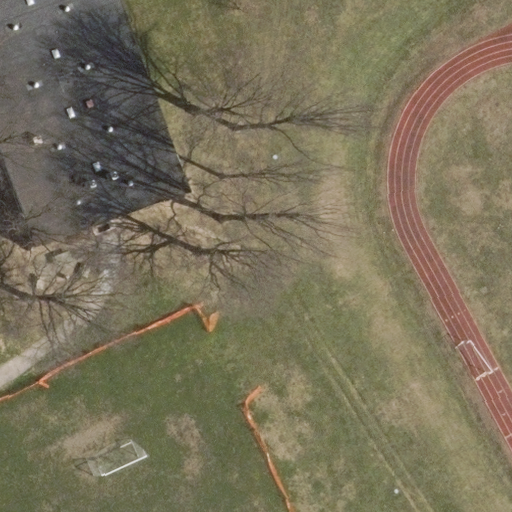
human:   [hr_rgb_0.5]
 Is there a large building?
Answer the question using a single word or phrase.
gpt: no

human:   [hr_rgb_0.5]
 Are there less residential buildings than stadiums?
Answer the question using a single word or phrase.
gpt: no

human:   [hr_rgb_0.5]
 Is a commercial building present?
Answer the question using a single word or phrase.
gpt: no

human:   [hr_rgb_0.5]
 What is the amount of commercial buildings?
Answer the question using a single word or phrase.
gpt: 0

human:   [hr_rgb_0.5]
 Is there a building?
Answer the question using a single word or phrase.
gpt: yes

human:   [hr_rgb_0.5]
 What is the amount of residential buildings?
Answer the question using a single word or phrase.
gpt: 1

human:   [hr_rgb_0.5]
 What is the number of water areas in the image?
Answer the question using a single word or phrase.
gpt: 0

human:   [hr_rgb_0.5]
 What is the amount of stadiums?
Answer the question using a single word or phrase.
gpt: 1

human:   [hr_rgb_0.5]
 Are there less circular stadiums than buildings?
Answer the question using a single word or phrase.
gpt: yes

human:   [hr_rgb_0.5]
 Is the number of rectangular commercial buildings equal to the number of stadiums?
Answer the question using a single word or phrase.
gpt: no

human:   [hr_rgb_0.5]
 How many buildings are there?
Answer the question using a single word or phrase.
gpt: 1

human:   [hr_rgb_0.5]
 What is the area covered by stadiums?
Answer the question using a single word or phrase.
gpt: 536m2

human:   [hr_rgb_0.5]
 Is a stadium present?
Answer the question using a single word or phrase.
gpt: yes

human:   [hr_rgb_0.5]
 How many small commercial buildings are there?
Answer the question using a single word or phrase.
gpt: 0

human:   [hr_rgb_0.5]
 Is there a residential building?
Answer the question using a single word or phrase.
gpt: yes

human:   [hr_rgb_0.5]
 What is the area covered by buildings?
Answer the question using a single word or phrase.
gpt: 200m2

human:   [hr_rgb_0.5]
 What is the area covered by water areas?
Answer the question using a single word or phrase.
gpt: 0m2

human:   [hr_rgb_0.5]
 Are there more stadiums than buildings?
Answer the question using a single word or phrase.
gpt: no

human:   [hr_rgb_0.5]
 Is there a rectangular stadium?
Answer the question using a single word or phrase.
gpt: yes

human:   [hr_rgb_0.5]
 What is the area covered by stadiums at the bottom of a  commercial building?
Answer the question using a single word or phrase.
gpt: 0m2

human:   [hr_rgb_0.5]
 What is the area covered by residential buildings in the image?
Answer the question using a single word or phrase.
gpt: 200m2

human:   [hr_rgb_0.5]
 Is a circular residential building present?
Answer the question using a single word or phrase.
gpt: no

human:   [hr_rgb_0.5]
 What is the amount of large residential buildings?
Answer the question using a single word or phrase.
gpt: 0

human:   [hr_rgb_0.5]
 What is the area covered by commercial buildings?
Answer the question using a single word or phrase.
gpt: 0m2

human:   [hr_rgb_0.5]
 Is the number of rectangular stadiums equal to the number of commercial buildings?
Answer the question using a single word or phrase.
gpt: no

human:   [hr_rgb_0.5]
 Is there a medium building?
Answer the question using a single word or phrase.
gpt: yes

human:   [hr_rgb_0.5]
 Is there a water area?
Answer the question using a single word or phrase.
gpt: no

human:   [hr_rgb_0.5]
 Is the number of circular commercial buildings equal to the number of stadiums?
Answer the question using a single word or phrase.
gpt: no

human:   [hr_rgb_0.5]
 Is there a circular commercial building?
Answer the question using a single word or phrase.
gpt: no

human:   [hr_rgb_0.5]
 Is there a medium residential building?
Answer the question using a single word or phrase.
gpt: yes

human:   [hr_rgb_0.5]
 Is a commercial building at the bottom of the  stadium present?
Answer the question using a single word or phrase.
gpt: no

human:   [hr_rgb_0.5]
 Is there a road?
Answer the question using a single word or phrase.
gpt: no

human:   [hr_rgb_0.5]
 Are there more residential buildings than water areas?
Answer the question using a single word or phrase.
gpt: yes

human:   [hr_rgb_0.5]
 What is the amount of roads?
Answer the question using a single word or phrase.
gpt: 0

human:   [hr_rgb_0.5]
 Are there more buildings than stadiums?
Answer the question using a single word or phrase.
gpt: no

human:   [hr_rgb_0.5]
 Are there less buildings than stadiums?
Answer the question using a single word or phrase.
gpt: no

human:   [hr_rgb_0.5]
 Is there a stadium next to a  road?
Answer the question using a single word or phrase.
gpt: no

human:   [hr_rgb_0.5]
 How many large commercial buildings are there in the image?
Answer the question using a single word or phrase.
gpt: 0

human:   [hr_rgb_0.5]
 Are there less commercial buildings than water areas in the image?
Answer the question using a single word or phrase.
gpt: no

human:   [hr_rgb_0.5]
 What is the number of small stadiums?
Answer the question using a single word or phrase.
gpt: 0

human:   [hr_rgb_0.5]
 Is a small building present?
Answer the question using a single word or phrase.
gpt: no

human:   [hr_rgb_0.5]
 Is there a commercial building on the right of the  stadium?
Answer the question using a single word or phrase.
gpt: no

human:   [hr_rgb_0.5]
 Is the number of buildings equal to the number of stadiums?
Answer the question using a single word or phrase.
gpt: yes

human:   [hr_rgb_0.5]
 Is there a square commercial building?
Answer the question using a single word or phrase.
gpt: no

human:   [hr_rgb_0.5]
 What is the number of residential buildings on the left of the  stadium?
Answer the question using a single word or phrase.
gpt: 1

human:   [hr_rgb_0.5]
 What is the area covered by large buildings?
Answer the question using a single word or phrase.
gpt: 0m2

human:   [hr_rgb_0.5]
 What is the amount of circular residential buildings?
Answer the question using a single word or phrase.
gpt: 0

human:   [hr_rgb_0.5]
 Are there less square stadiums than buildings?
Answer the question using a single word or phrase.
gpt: yes

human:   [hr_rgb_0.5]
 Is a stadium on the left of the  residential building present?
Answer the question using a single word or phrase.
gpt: no

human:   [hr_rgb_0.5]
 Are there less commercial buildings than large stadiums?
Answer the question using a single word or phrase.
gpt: yes

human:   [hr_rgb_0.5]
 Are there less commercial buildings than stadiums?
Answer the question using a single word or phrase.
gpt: yes

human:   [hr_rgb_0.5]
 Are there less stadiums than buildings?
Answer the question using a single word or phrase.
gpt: no

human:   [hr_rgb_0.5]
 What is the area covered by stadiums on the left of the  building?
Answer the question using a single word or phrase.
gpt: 0m2

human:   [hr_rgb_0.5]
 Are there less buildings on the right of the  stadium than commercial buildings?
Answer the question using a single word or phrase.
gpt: no

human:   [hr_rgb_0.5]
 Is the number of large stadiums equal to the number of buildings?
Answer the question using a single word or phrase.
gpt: yes

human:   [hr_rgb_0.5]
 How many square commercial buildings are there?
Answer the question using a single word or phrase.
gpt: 0

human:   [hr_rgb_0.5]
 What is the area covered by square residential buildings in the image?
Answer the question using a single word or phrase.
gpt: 0m2

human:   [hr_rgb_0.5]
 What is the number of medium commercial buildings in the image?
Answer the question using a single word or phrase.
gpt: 0

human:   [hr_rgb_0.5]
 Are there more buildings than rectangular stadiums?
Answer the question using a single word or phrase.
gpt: no

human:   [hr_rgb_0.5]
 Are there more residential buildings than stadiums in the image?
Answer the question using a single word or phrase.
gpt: no

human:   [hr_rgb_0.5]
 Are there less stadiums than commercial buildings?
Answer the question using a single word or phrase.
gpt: no

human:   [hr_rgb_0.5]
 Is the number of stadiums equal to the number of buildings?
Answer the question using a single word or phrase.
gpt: yes

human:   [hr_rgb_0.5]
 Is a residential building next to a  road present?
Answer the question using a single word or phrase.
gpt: no

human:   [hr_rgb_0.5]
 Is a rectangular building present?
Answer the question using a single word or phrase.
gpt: no